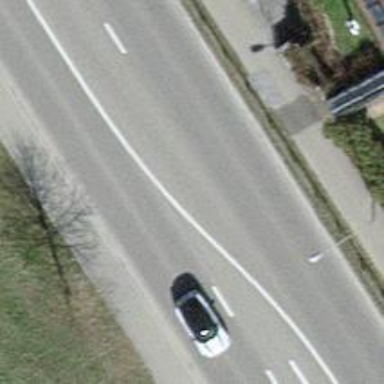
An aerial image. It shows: Secondary road with asphalt surface and sidewalk on the left.